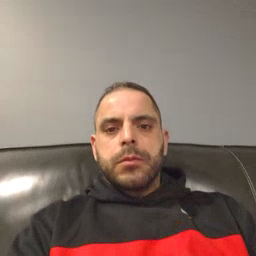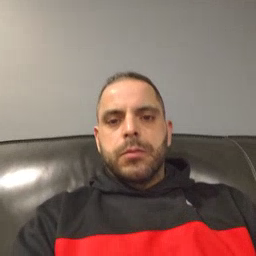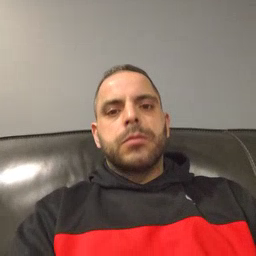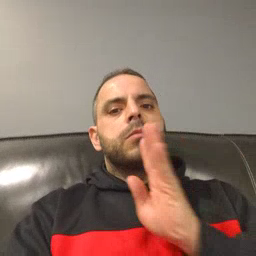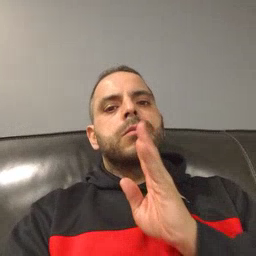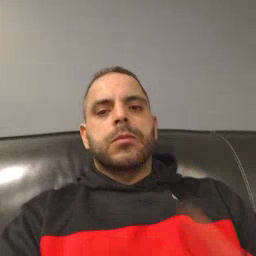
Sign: talk